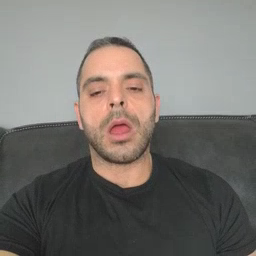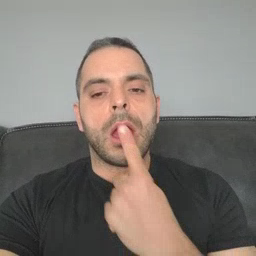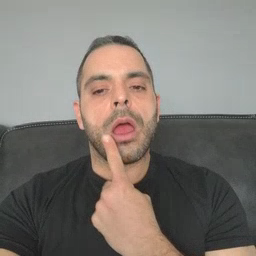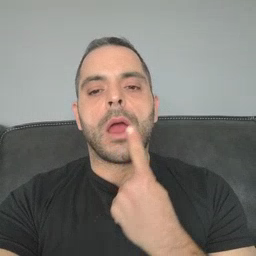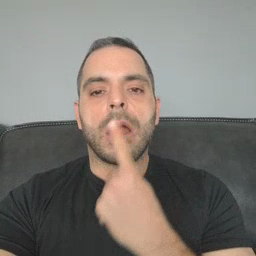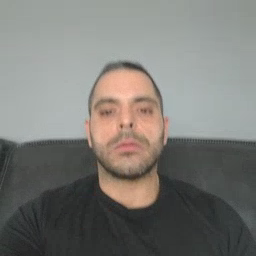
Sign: lips